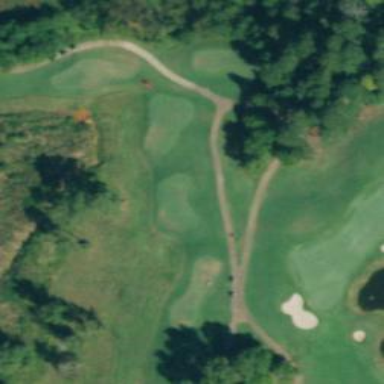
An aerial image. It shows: Golf tee.